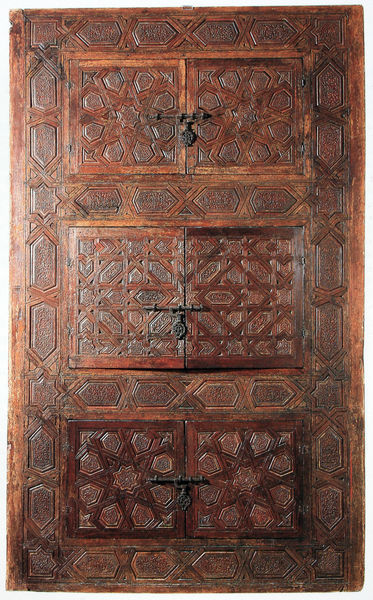
Titel: Vorderseite eines Wandschranks
Standort: Madrid
Institution: Museu Nacional de Artes Decorativas
Schlagwörter: schatten, blume, braun, fenster, holz, licht, schwarz, tür, rot, schloss, fächer, muster, ornament, band, rahmen, möbel, fensterläden, relief, farbig, schrank, türen, formen, türe, läden, rand, red, white, window, black, old, symmetrie, dekor, ornamente, verzierung, flowers, pattern, metall, brown, wooden, foto, fotografie, photographie, eisen, schmiedeeisen, belichtung, buch, orientalisch, rechteck, stern, geheimnis, intarsie, intarsien, schnitzerei, kasten, photo, geometrisch, rauten, scharniere, maserung, arabisch, schreiner, tischler, wood, farbfoto, scharnier, leder, mittelalter, orange, etagen, metal, kassetten, kabinett, beschlag, klappe, schränkchen, schatulle, sechs, ornamentik, möbelstück, aufnahme, arabesken, cross, beschläge, schließe, schanier, geschnitzt, schlösser, schnitzereien, door, barren, design, doors, square, symmetry, ornaments, close, geometric, squares, segmente, book, chest, luken, geritzt, riegel, brass, carving, dekorum, open, cabinet, border, mosaic, geometry, photograph, stars, hinges, lock, kassatten, scharbier, crosses, furniture, framed, 1200, panel, passage, carved, keys, locks, closed, sqaures, wood carving, carve, almudejar, wooden door, locked, red door, bolt, bolts, latch, hasps, pentagons, riegen, tischlerwerk, schreinerwerk, broken lock, three openings